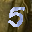
Label: 5